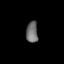
Tissue: lung
Cell type: Endothelial cells
Senescence score: 0.6391
Nuclear area (px): 245
Mean DAPI intensity: 109.265